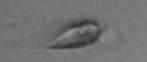
Label: Oxytoxum